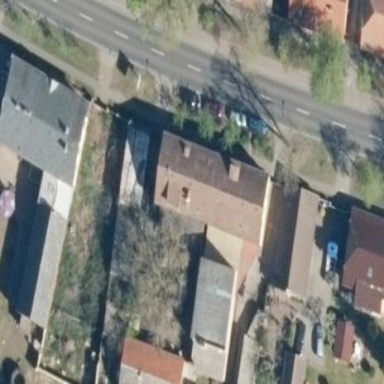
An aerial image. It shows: Residential building with gabled roof.